Question: I have the following code to draw the largest contour. But It seems there is something that I am doing wrong. Please advice
'''
if(inputImage.data == NULL)
return HandInfo2();
Mat outputImage = Mat::zeros( inputImage.size(), CV_8UC1);
vector<vector<Point> > contours;
vector<Vec4i> hierarchy;
vector<Point> largestContour;
int largestArea = -1;
findContours( inputImage, contours, hierarchy, CV_RETR_TREE, CV_CHAIN_APPROX_SIMPLE, Point(0, 0) );
/// Approximate contours to polygons
vector<vector<Point> > polyContours( contours.size() );
for( int i = 0; i < contours.size(); i++ )
{
approxPolyDP( Mat(contours[i]), polyContours[i], 3, true );
}
for( int i = 0; i < contours.size(); i++ )
{
int area = fabs(contourArea(polyContours[i],false));
if(area > largestArea && area > size)
{
largestArea = area;
largestContour = polyContours[i];
}
}
Scalar color = Scalar( 255 );
if(largestContour.size()>0)
drawContours( outputImage, largestContour, 0, color, 1, 8, vector<Vec4i>(), 0, Point() );
'''
When drawContours() is being called, I get the following error
> OpenCV Error: Assertion failed (i < 0) in unknown function, file ..\..\..\src\opencv\modules\core\src\matrix.cpp, line 957

What am I doing wrong here?
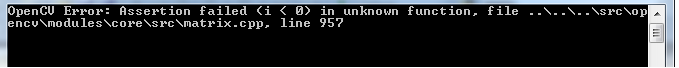
Answer: Ok, just for someone who makes the same mistake.
I needed the a 'vector<vector<Point>> largestContour;' instead of vector largestContour;
And changed the code from 'largestContour = polyContours[i];' to 'largestContour.push_back(polyContours[i]);'
That was it. Now I can extract the largest contour.